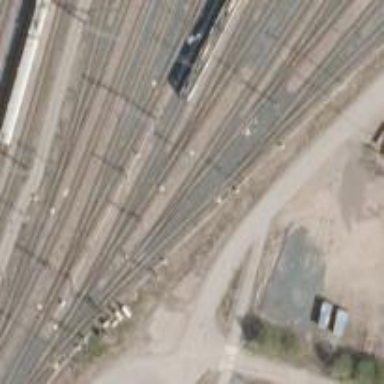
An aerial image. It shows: Railway signal.